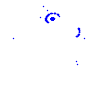
Particle: kaon